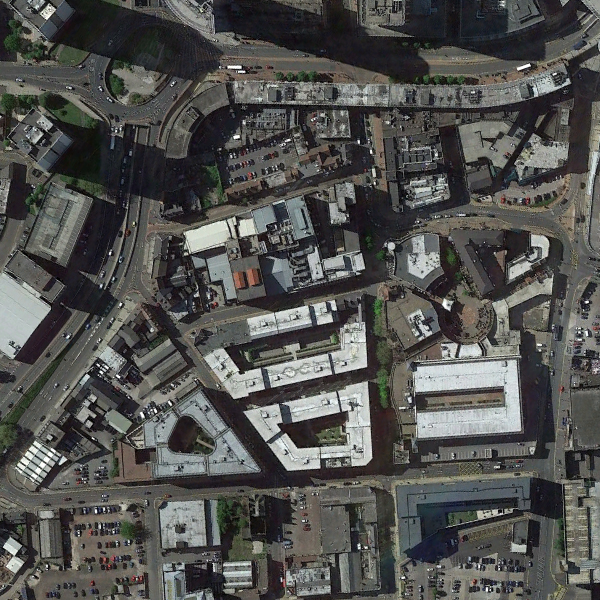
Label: Commercial